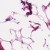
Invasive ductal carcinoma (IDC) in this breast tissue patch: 0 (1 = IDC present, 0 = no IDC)